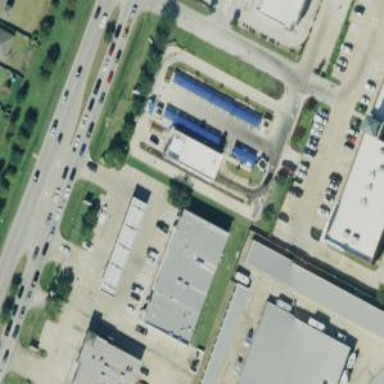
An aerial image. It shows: Convenience shop.